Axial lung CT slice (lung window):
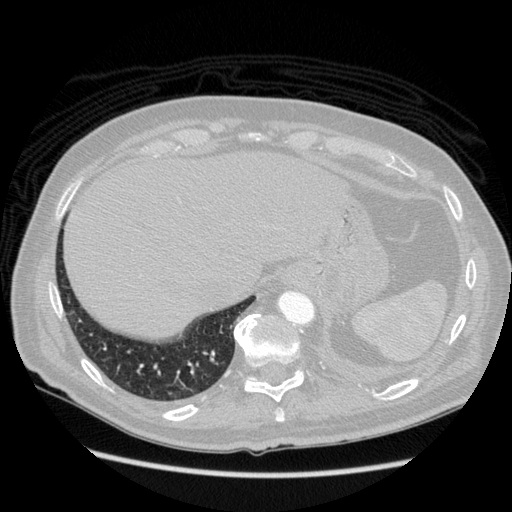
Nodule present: no